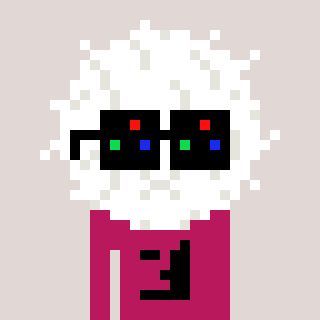
a pixel art character with square black sunglasses, a cottonball-shaped head and a darkpink-colored body on a warm background